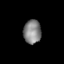
Tissue: lung
Cell type: Epithelial cells
Senescence score: 0.2131
Nuclear area (px): 408
Mean DAPI intensity: 132.201